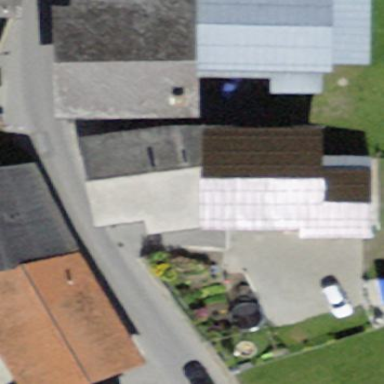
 and the overall color scheme includes linen for the exterior."